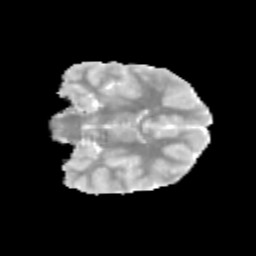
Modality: MD
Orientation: coronal
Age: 11
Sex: male
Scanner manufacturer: siemens
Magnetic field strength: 3 T
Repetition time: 3.8 s
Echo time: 0.07 s